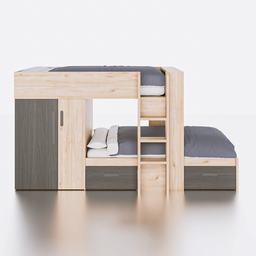
Label: furniture